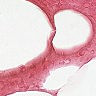
Metastatic tissue present: no